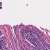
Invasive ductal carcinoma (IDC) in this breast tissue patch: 0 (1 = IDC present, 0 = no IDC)